Field crop: tomato
Growth stage: 1
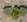
Species: solanum